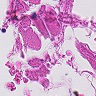
Metastatic tissue present: no